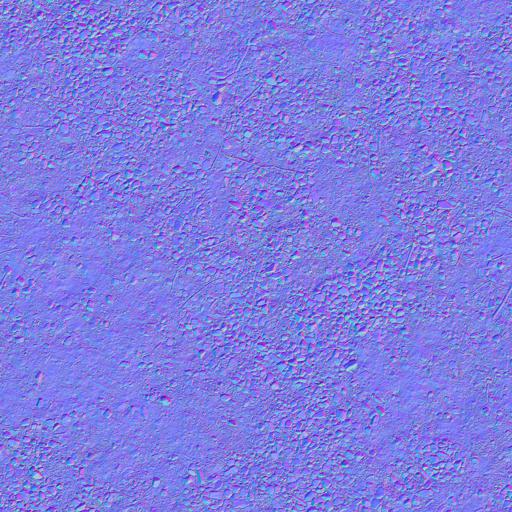
dirt dirty gravel ground sand